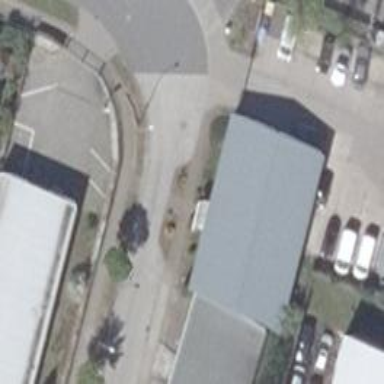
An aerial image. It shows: Building with gabled metal roof.